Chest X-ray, AP view. Patient: 52 years old, sex M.
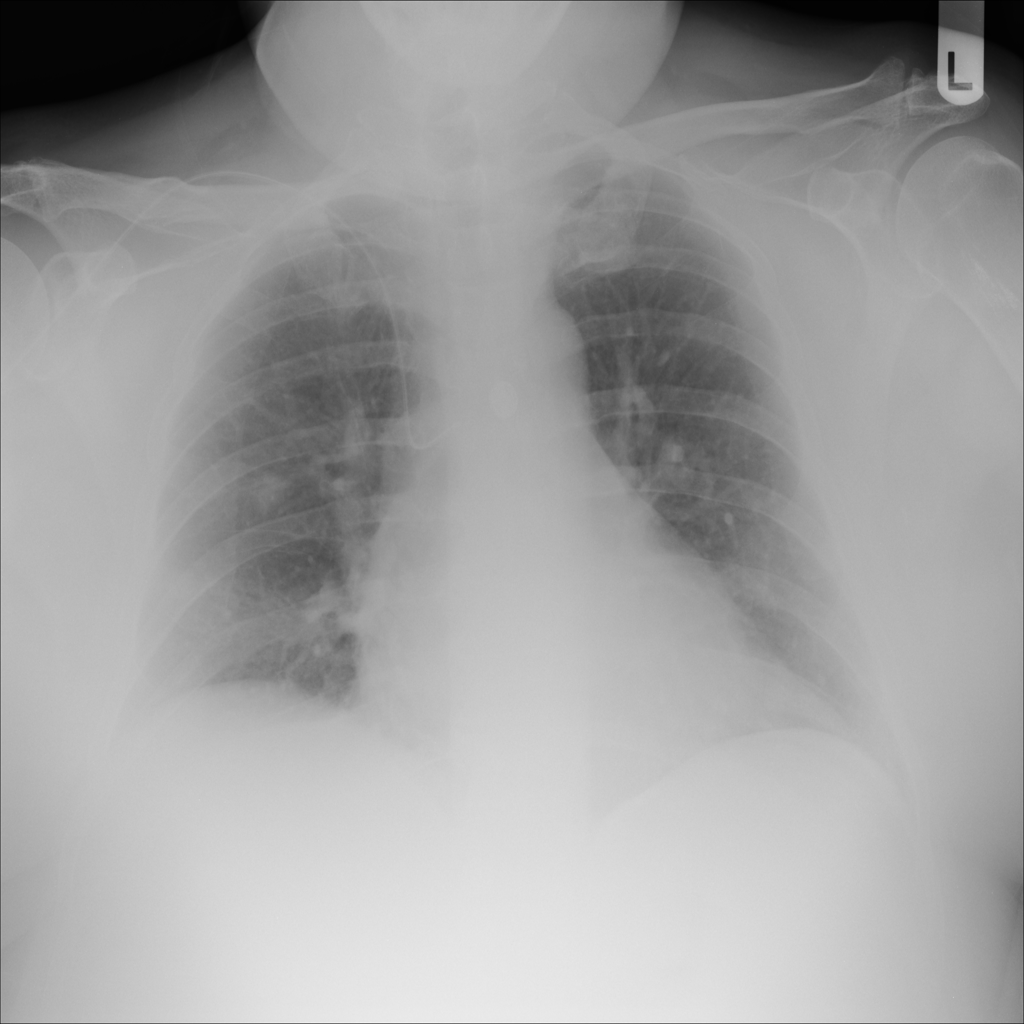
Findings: No Finding